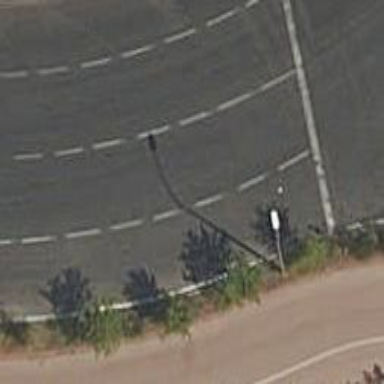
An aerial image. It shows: Tertiary road with asphalt surface.